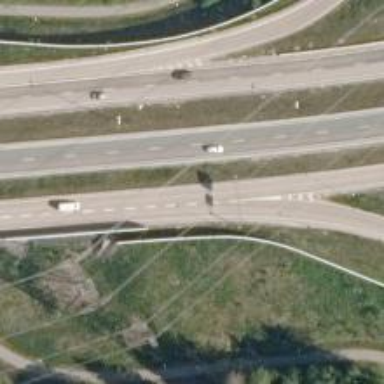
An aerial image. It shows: Trunk link road with asphalt surface.